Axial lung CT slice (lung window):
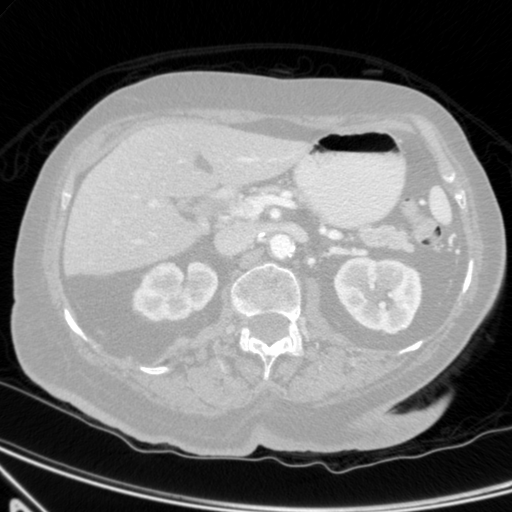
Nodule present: no